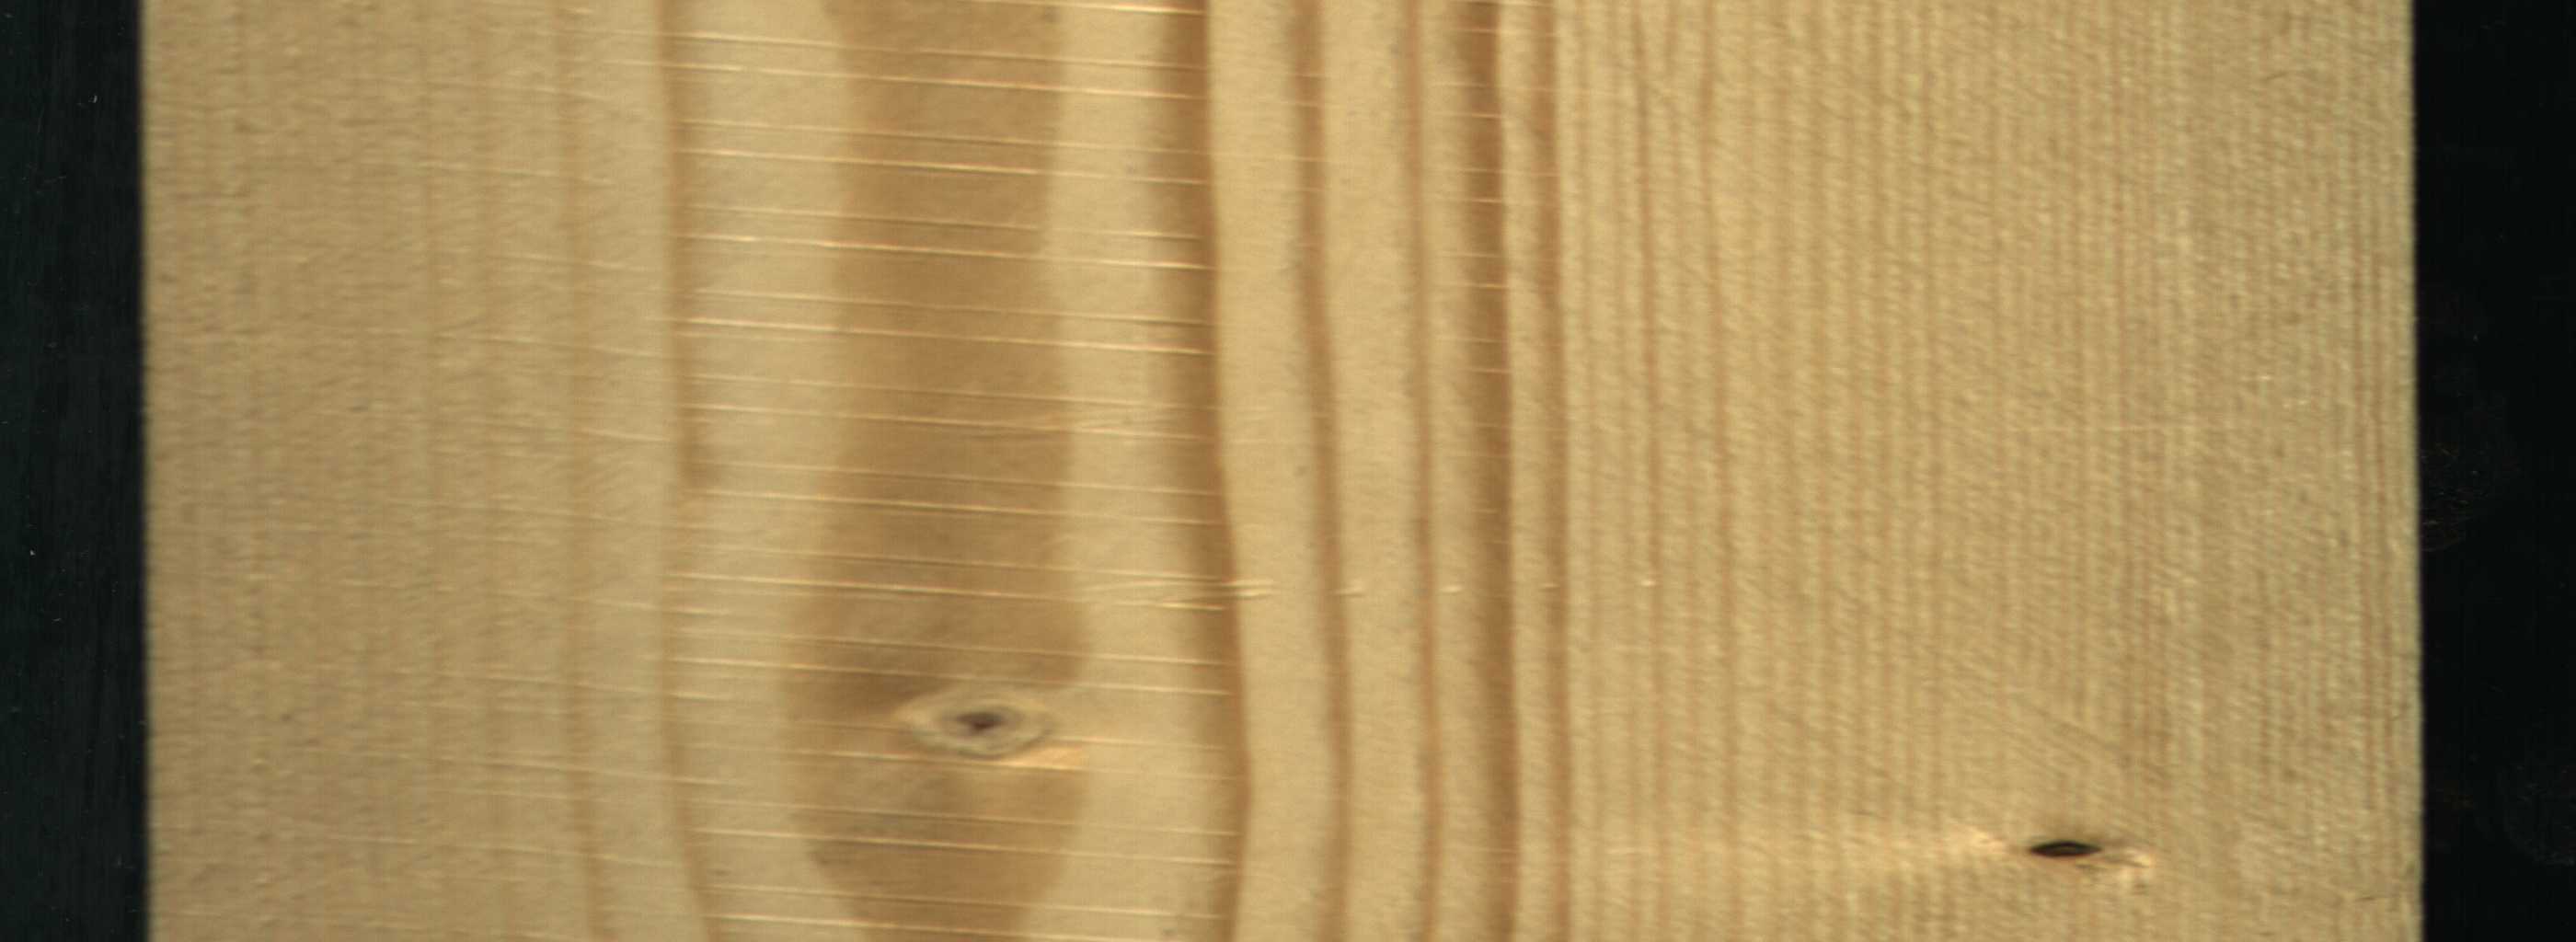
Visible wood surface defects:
Dead_Knot
Live_Knot